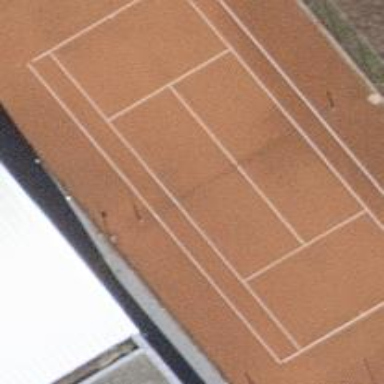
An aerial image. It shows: Tennis court in leisure pitch.